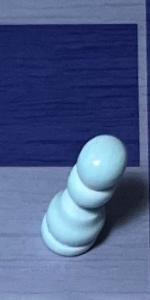
Label: Pawn_White